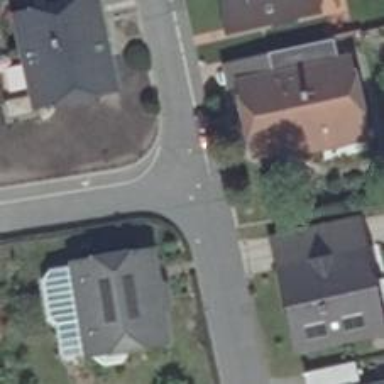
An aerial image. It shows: Residential road with asphalt surface.